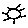
Label: sun